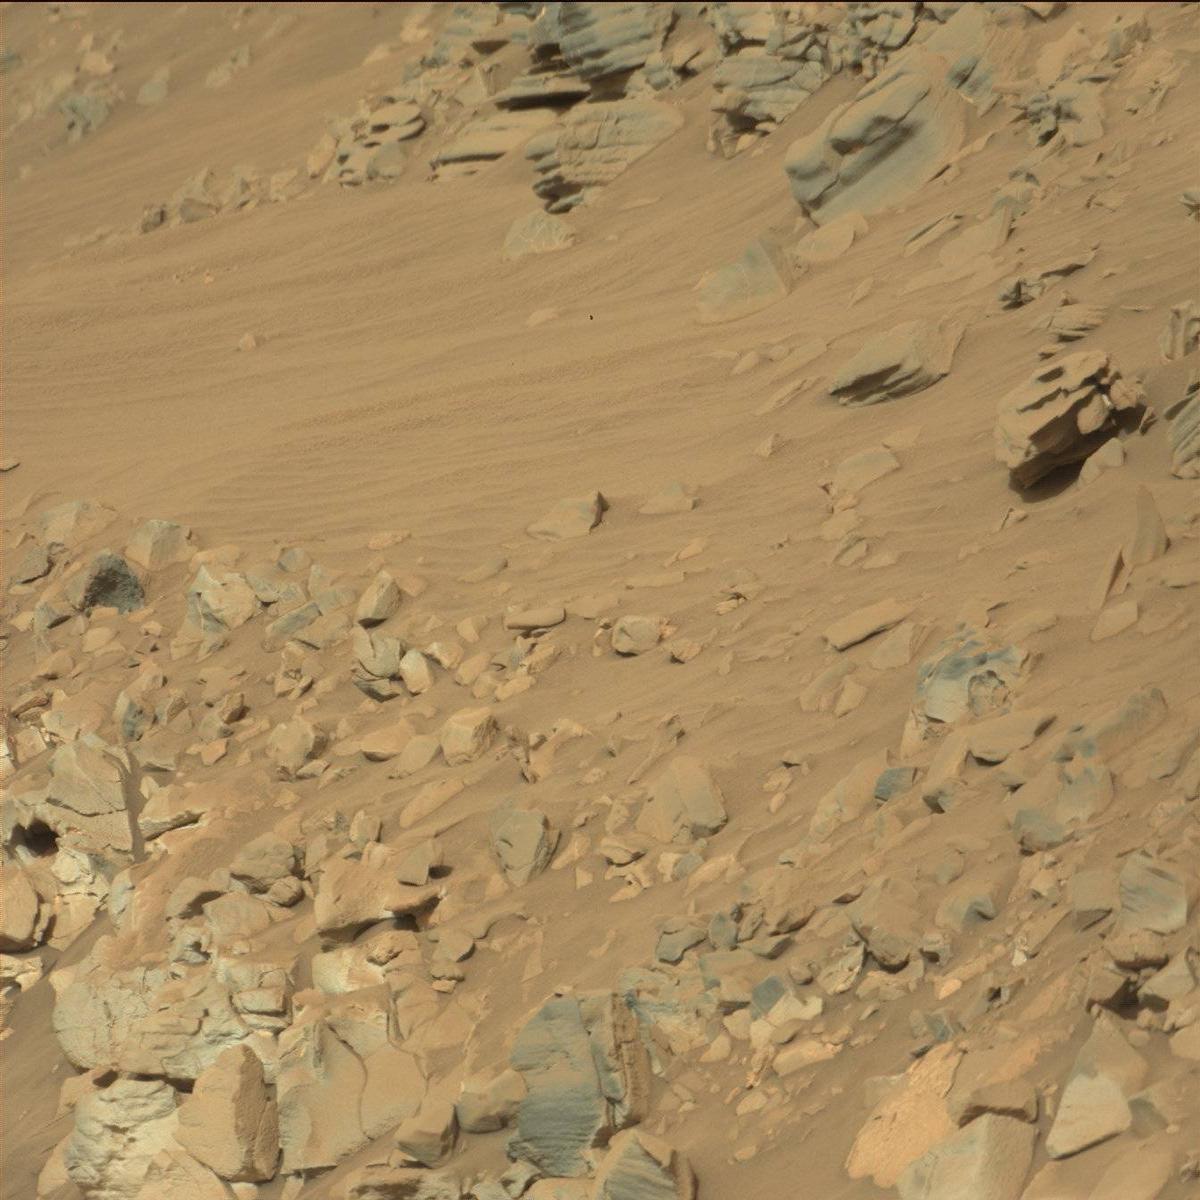
Terrain classes present: Bedrock, Sand / Soil